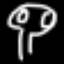
Label: mushroom